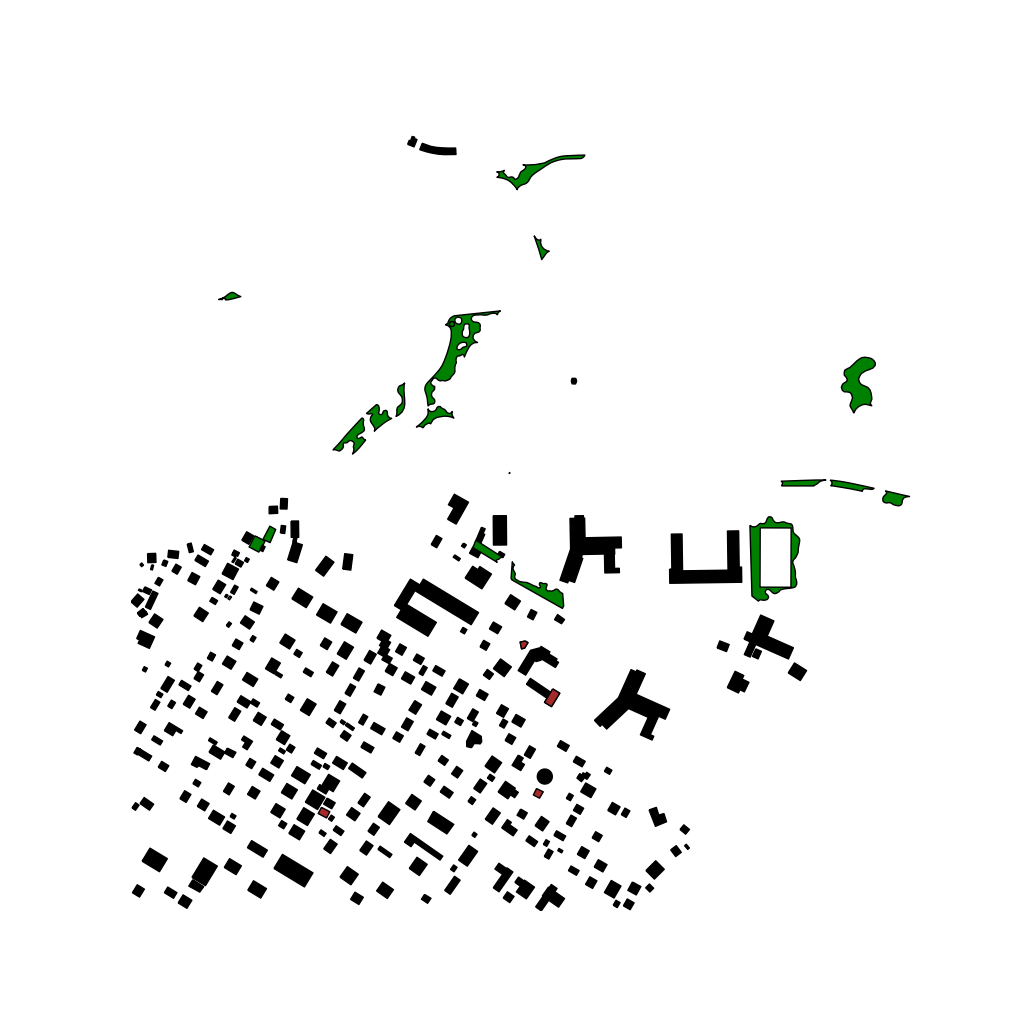
Tags: overhead vector_map, agriculture, industrial, recreation, residential, special, soviet, individual_rise, low_rise, density_1, Building, Facility, Park, 1.0 km²